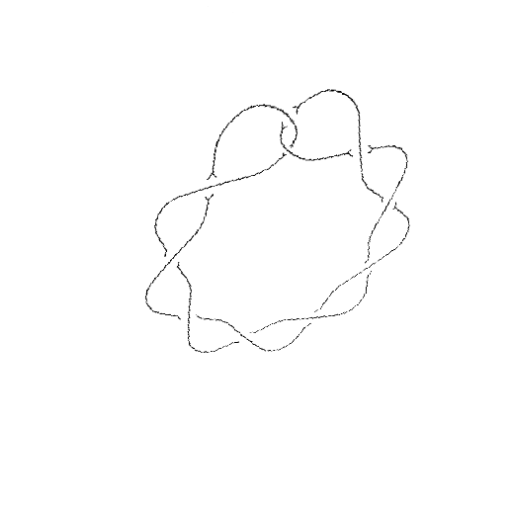
Crossing number: 10